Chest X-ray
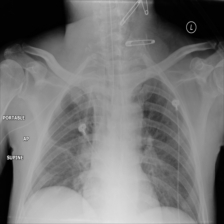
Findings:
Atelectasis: negative
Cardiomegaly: negative
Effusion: negative
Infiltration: negative
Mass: negative
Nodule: negative
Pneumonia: negative
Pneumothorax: negative
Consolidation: negative
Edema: negative
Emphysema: negative
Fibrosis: negative
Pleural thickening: negative
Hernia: negative